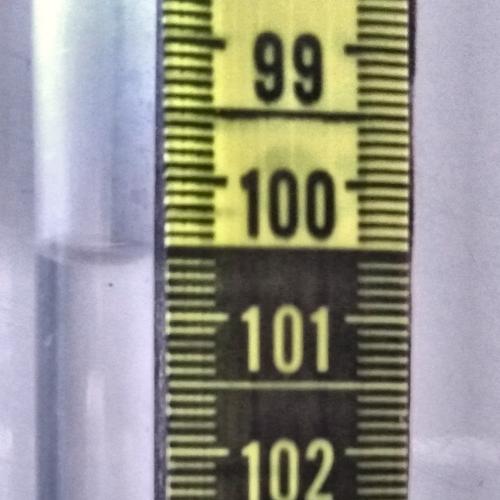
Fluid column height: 100.6 cm